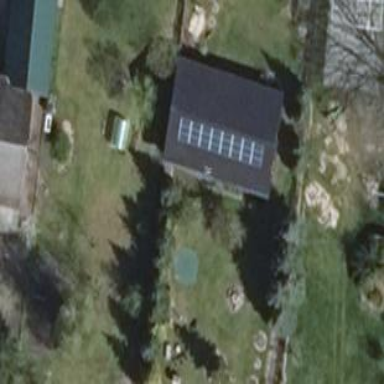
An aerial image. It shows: Building with gabled roof oriented along its length.